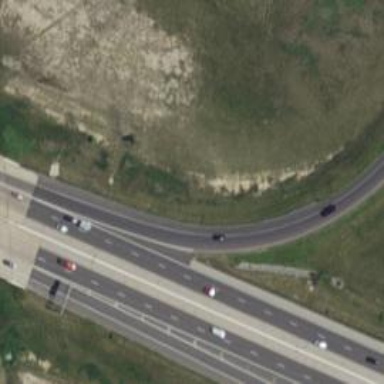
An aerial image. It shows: Motorway link.